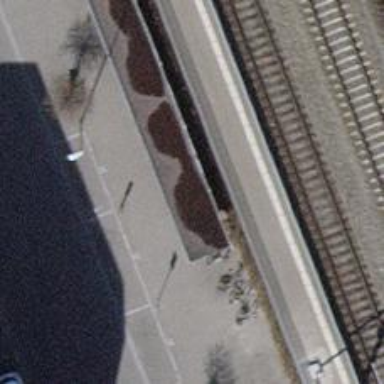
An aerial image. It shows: Railway buffer stop.